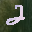
Label: 2